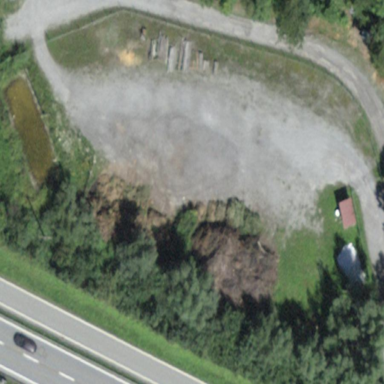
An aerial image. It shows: Recycling center that accepts green waste.